Question: I have a problem displaying the third column selected by the user (binding Source) from the dataGridView to my comboBox in the other Form,

I tried this code:
'''
DataRowView drv = (DataRowView)immobilisation.immobilisationDataGridView1.CurrentRow.Cells[2].Value;
String valueOfItem = drv["intitule_FI"].ToString();
comboBox5.Text = valueOfItem;
'''
and I get this error:
Impossible to cast an object from 'System.String' to 'System.Data.DataRowView'.
How can I display the item selected in the DataGridView to the comboBox and thanks
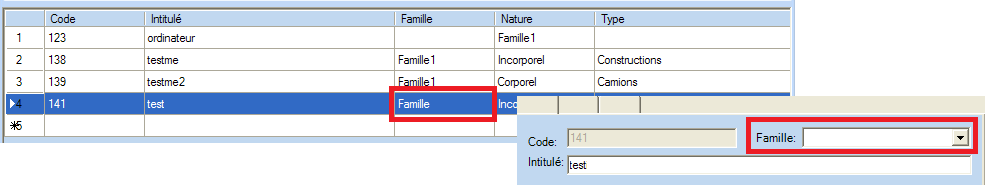
Answer: The message is telling you that you can't convert the value of a particular cell ('Cells[2].Value') to a 'DataRowView'. Use this instead:
'''
comboBox5.Text = Convert.ToString(dataGridView1.CurrentRow.Cells[2].Value);
'''
Or replace '2' with '"intitule_FI"' if that's your column name.